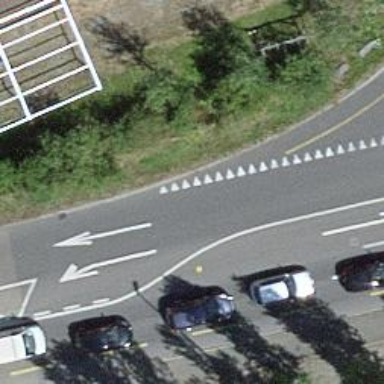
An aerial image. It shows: Primary highway with dedicated cycle lane on the left.